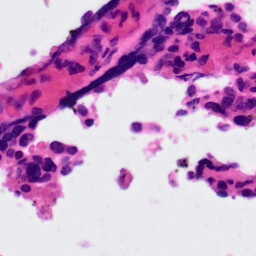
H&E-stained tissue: Ovarian